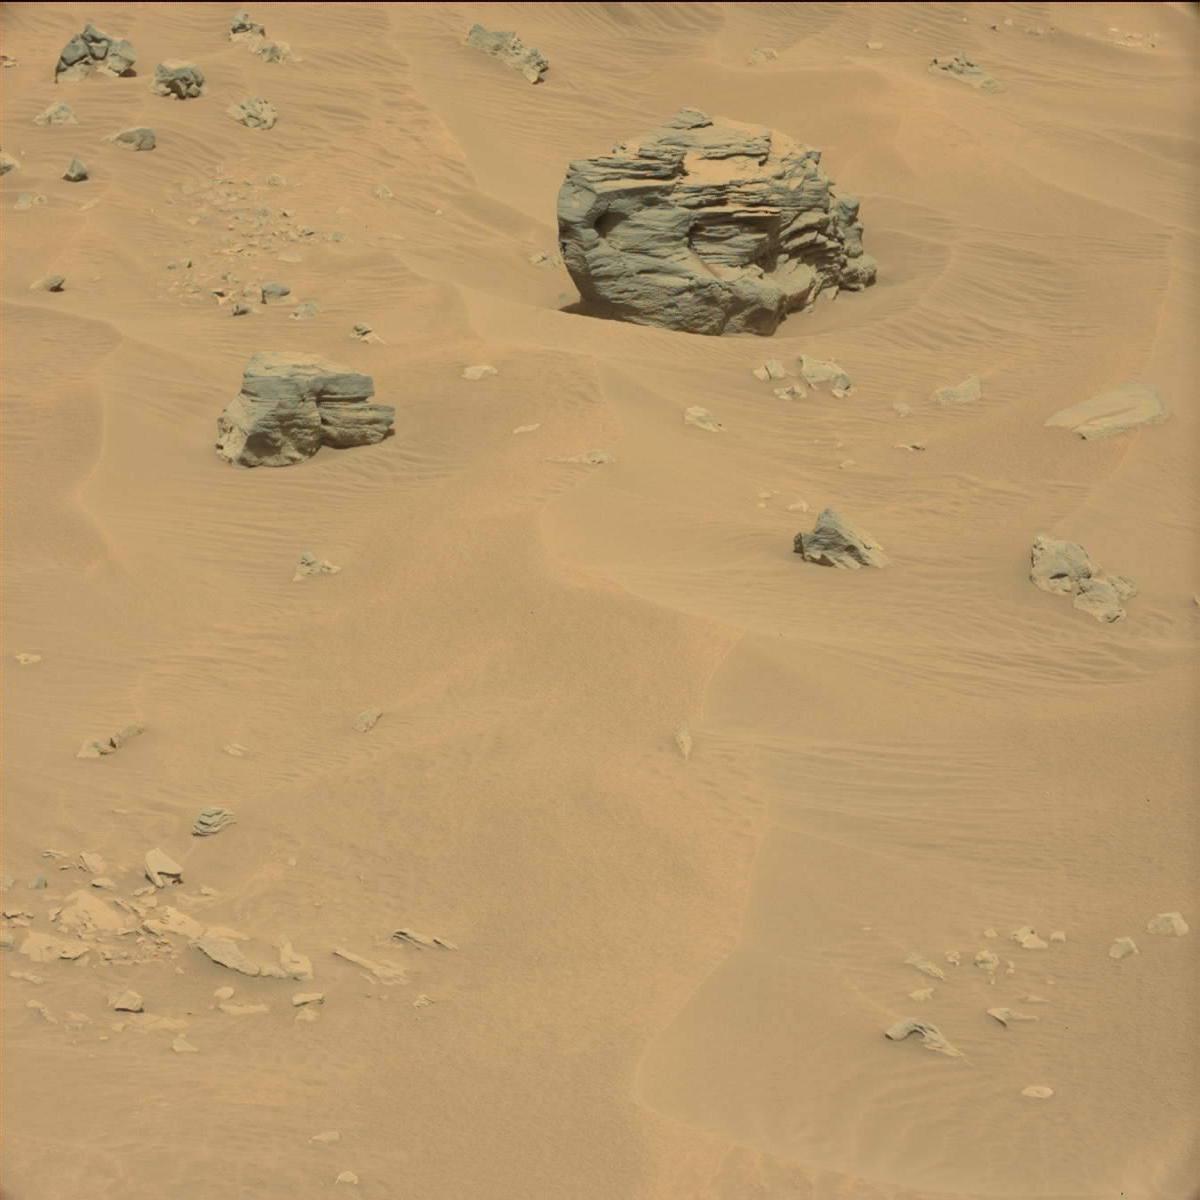
Terrain classes present: Bedrock, Sand / Soil